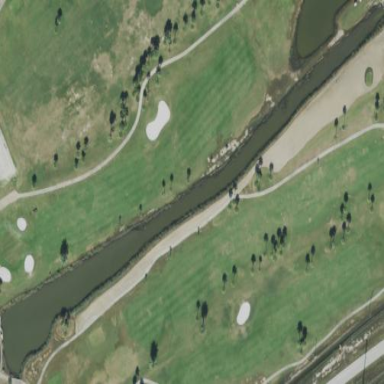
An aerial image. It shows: Water hazard in golf course. The hazard is natural water feature.